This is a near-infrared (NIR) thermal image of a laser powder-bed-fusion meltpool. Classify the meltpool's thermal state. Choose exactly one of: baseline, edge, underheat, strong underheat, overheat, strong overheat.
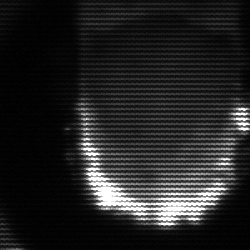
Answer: baseline